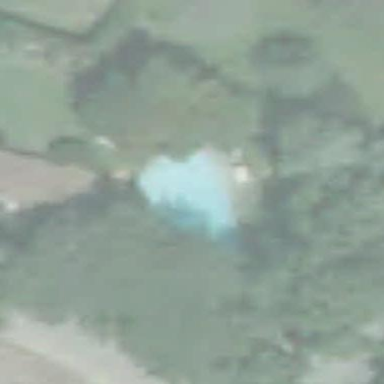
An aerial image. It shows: Swimming pool located in leisure land.